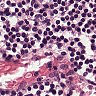
Metastatic tissue present: no